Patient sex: F
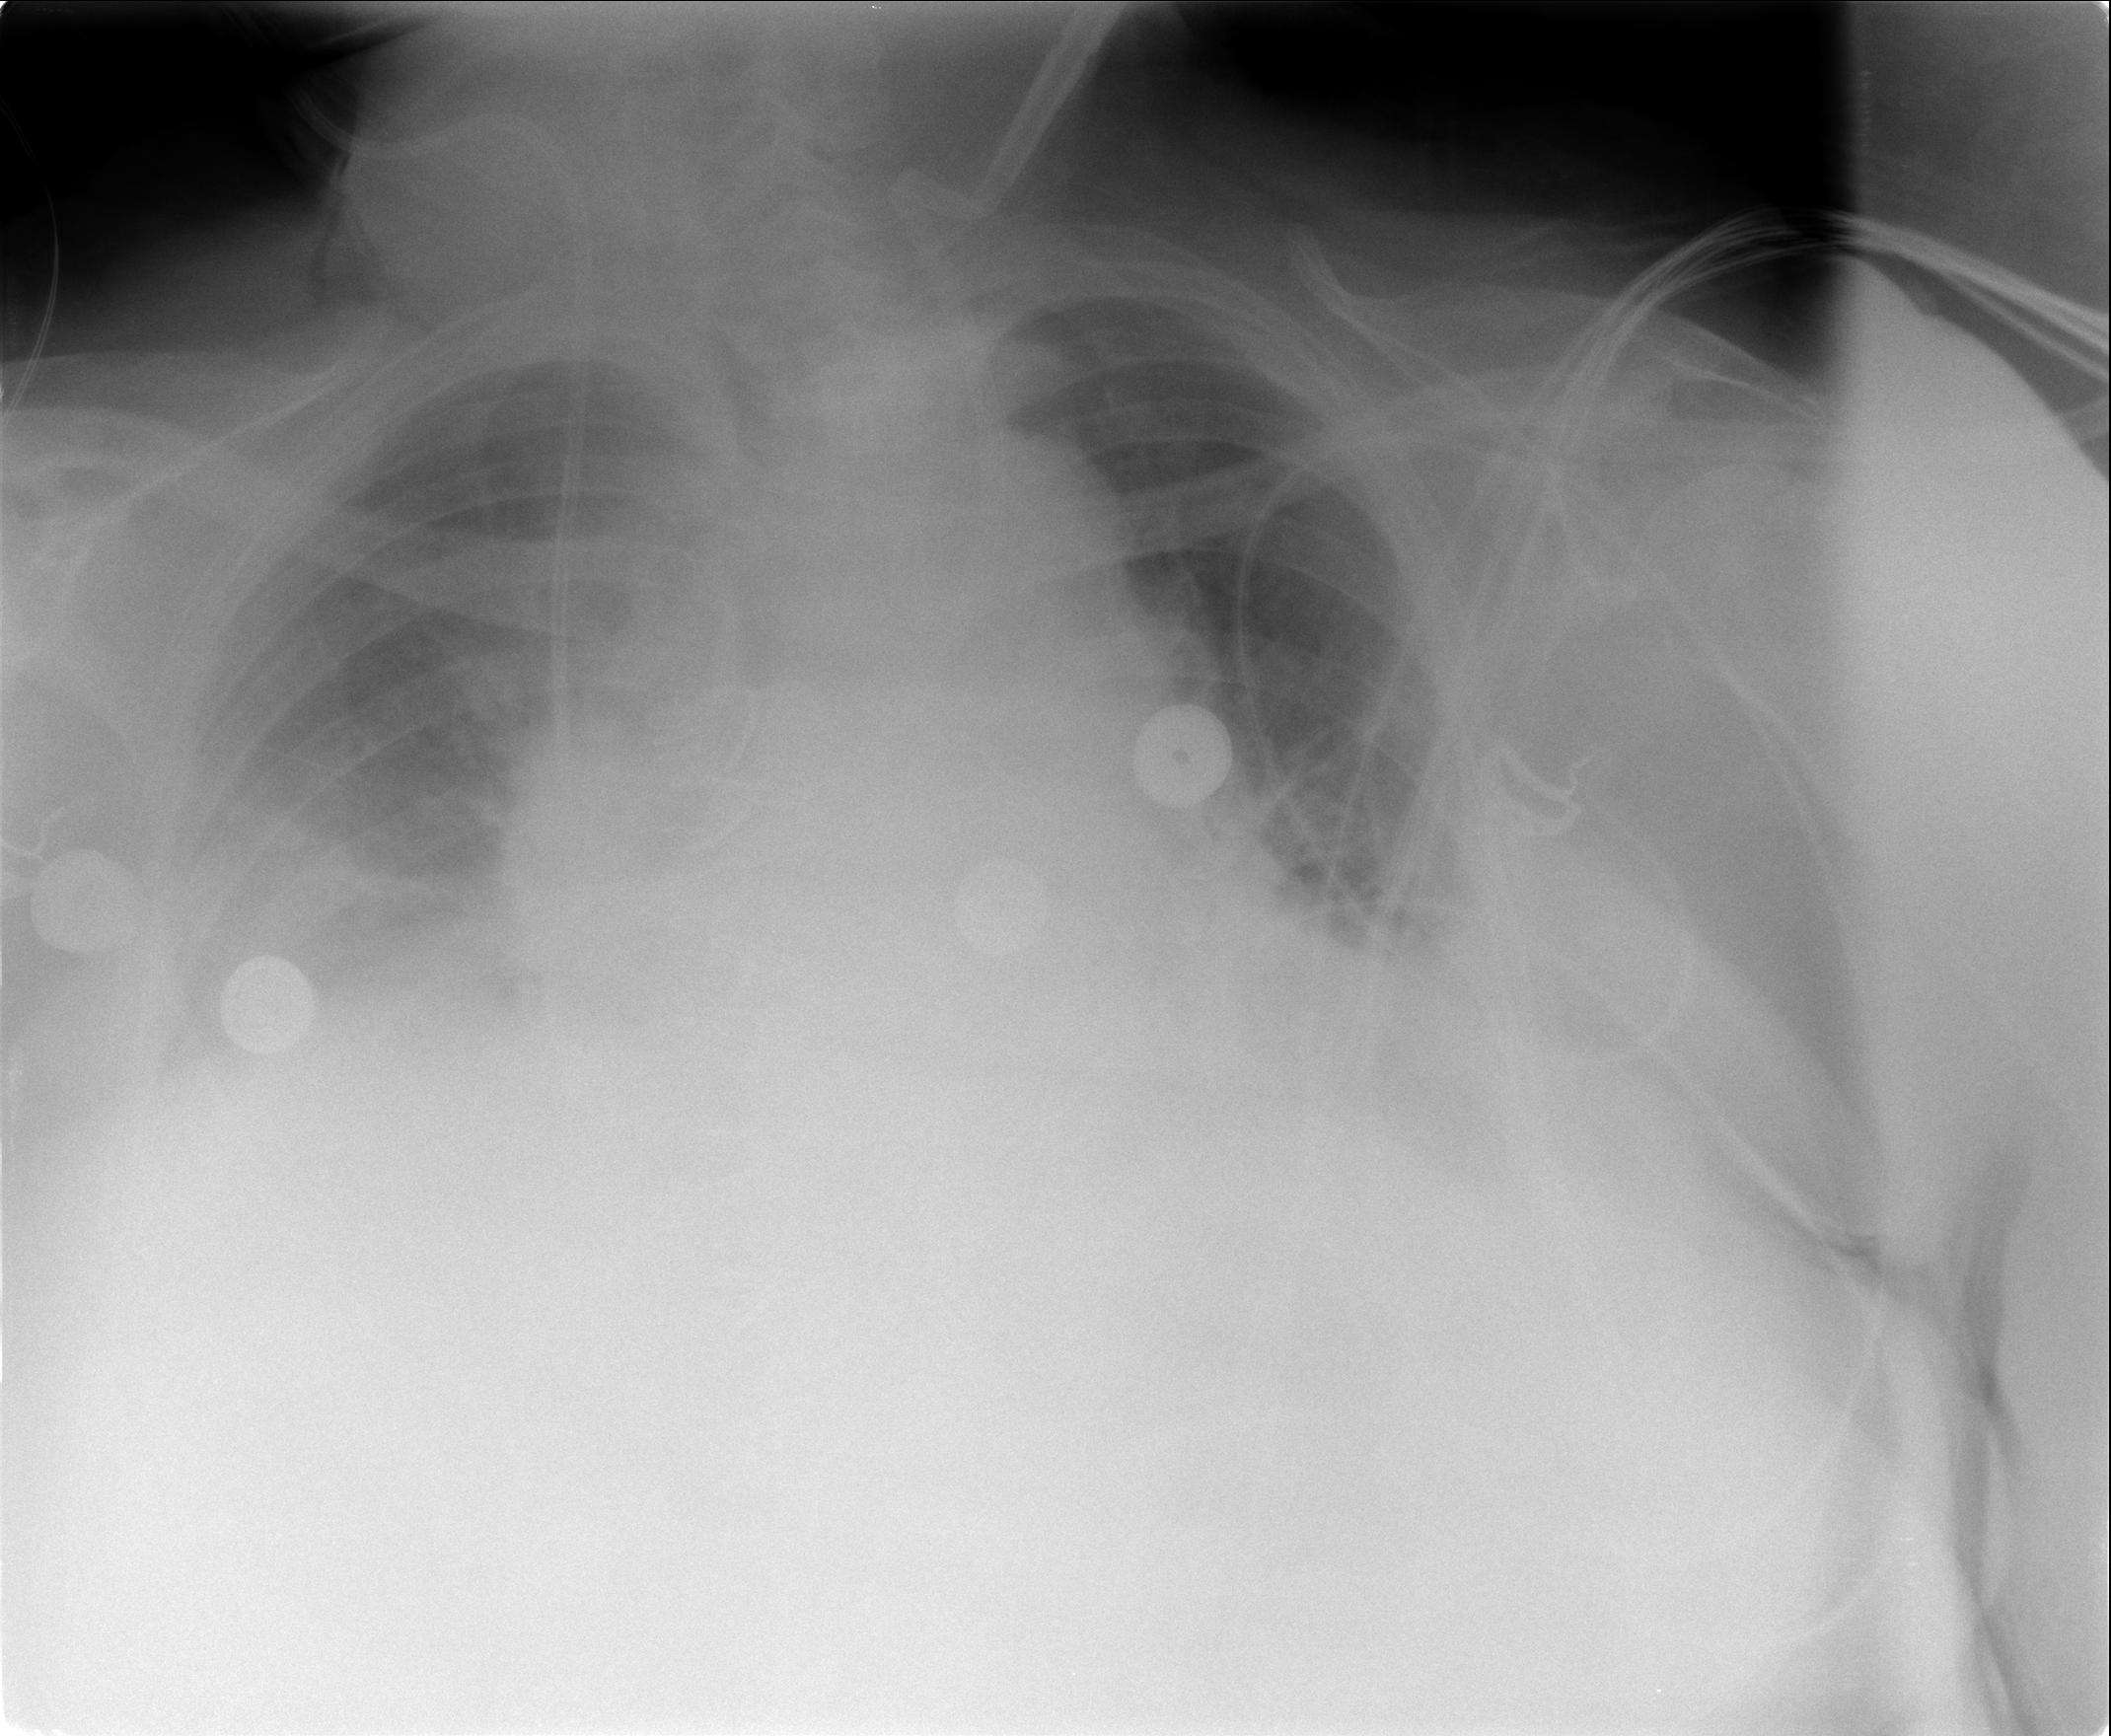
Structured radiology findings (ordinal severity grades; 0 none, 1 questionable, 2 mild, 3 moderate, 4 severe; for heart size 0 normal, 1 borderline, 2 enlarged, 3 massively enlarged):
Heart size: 2
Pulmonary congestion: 3
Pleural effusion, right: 2
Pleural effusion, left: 2
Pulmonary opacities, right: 0
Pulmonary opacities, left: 0
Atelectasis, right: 0
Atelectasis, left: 0